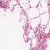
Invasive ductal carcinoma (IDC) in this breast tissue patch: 0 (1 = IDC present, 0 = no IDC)